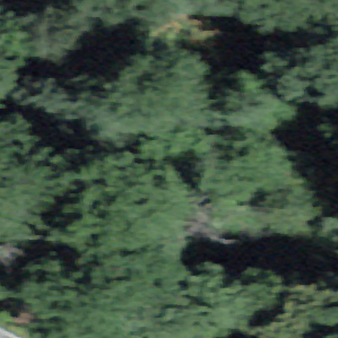
Label: other